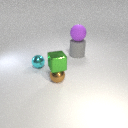
small brown metal sphere below small green metal cube